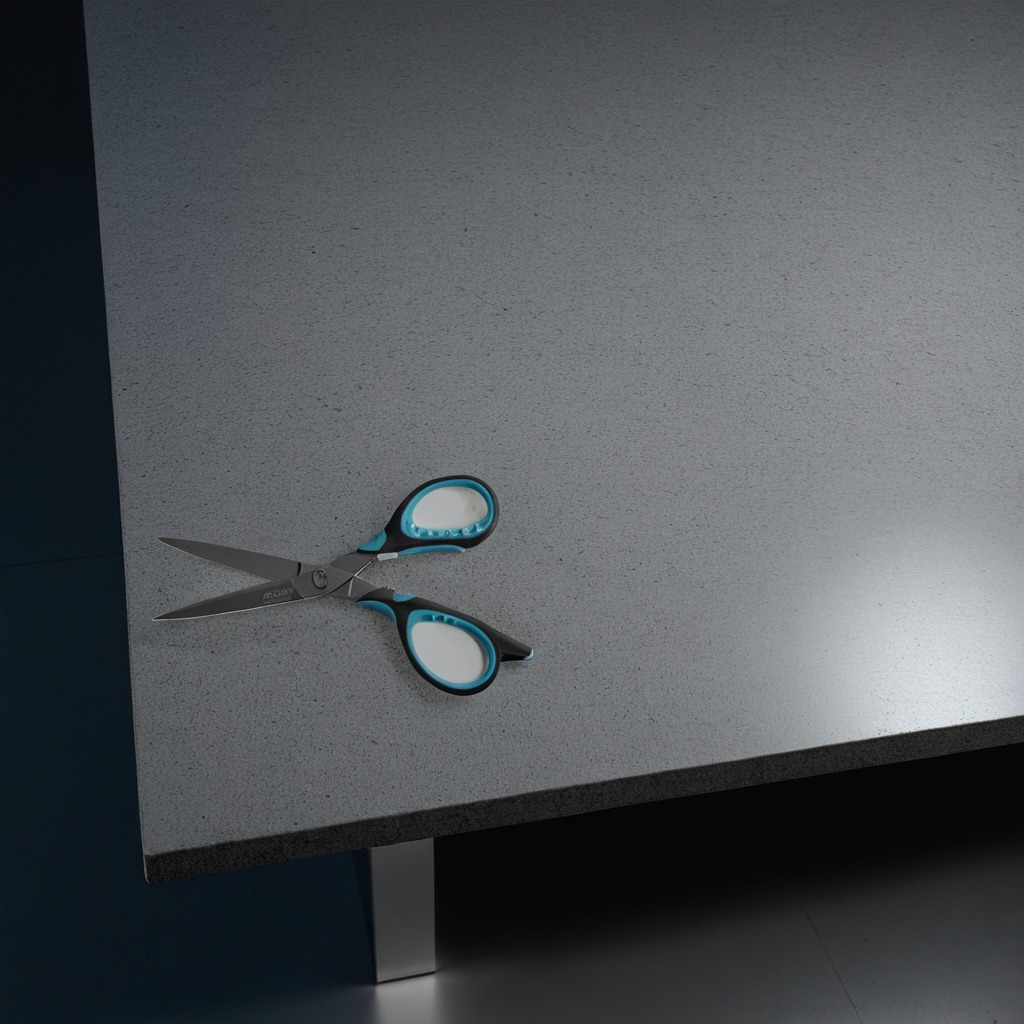
A scissor lying on a clean granite table inside a workshop at night.